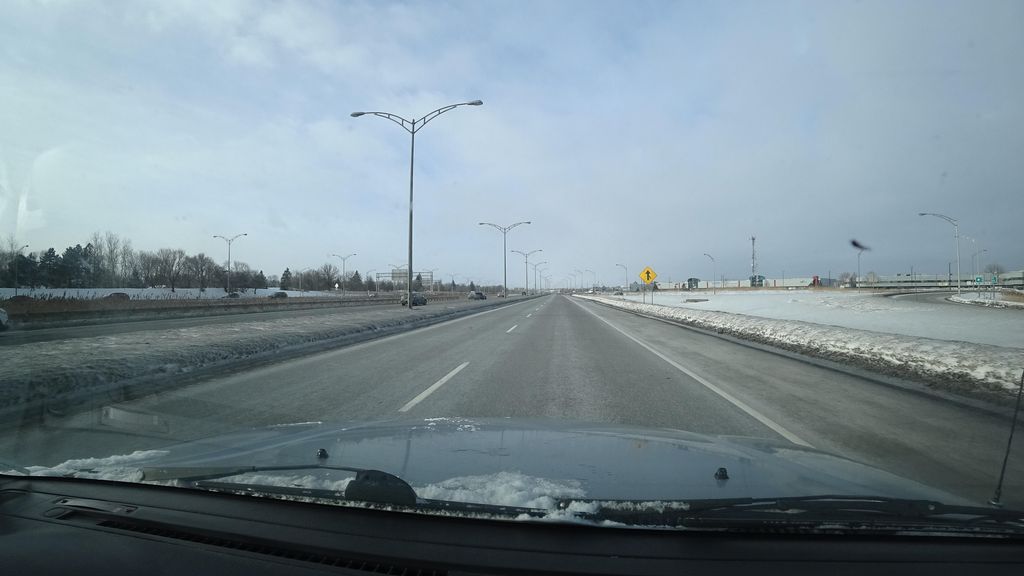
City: quebec_city